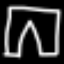
Label: pants